Aerial crown-view tile of a tropical tree (Barro Colorado Island, Panama), acquired 20250217:
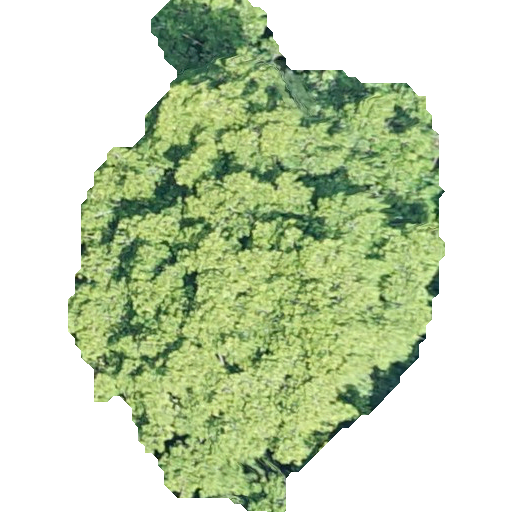
Species: Virola surinamensis
GBIF accepted scientific name: Virola surinamensis
Crown area: 193.511 m²